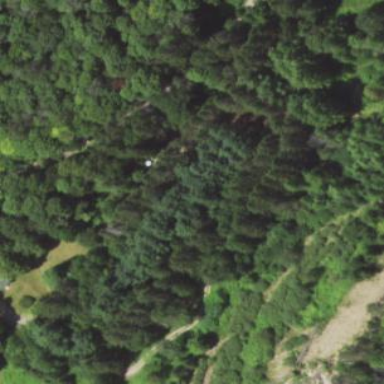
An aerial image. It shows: Campsite designated for tourism.